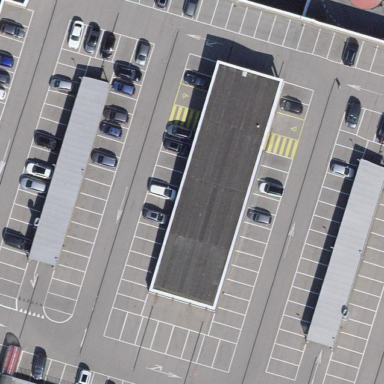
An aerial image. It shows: Multi-storey parking building.